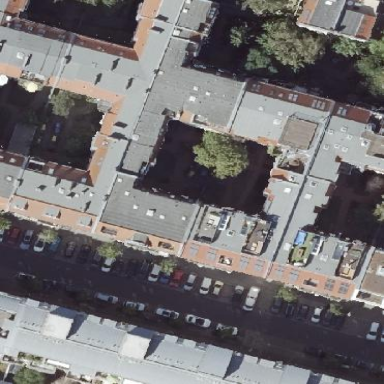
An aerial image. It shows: Building consisting of apartments with double saltbox roof shape.